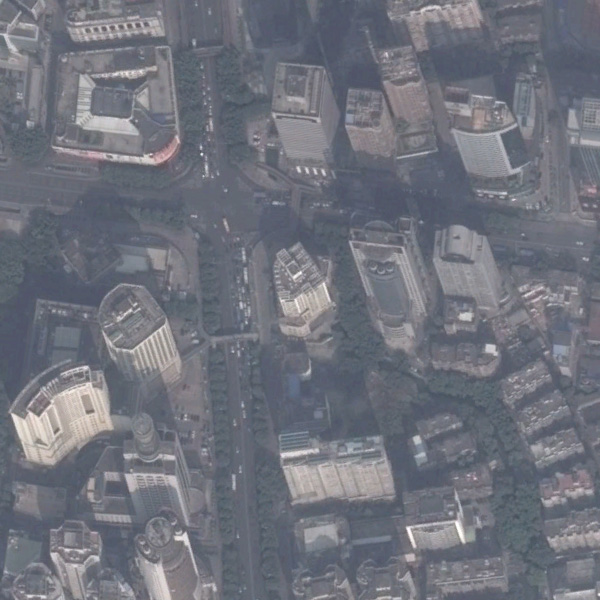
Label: Commercial